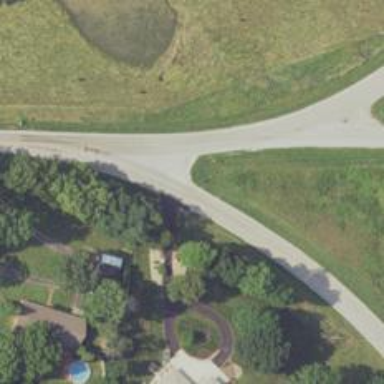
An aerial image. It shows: Road with stop sign.